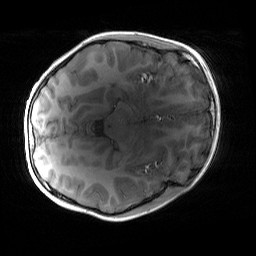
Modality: T1w
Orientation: axial
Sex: male
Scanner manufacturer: siemens
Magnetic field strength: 3 T
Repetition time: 1.9 s
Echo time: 0.00243 s